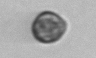
Label: Dinophyceae